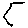
Label: hexagon